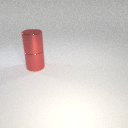
large red metal cylinder above large red metal cylinder